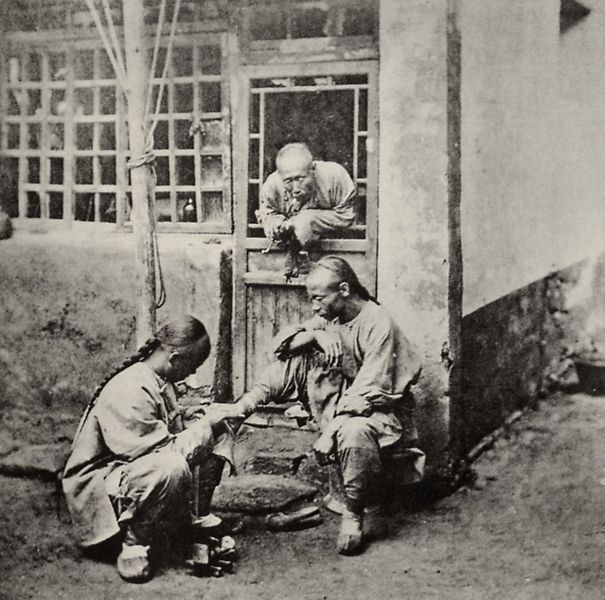
Titel: Ein fahrender Fußpfleger
Künstler: John Thomson
Schlagwörter: baum, fuß, mann, weiß, fenster, frau, frisur, glas, haar, holz, männer, ohr, profil, schwarz, straße, tür, blick, gebäude, haus, alt, hemd, wand, rahmen, stein, steine, bild, schauen, erde, gitter, boden, haare, schnur, sitzend, drei, ecke, türen, schuhe, zöpfe, mauer, türe, seile, treppe, men, people, steps, white, window, women, black, group, hair, nose, old, painting, sit, sitting, talking, wall, woman, zopf, pfeife, japanese, looking, picture, washing, stufe, stufen, taue, pfosten, foto, fotografie, eingang, alter, hauswand, orient, pfahl, seil, asien, schwarzweiß, wine, arzt, schuh, china, hand, hauseingang, geflochten, hilfe, man, stone, tree, building, ear, house, houses, street, village, bambus, child, eyes, feet, grass, light, garden, road, paper, zuschauen, black and white, look, shadow, elderly, mouth, lean, leaning, photo, step, rope, children, door, dirt, haustür, ancient, place, art, ground, nineteenth century, bald, ears, foot, observation, pants, shoe, shoes, watch, watching, monks, boot, bottle, candle, slippers, long, long hair, play, chinese, wash, asian, pillar, asia, repairing, work, working, sidewalk, japan, black white, chinesen, asiaten, doorway, shirt, sits, poor, photograph, photography, black & white, verbinden, earth, leg, pole, schauend, fotograph, putzer, fußpflege, traditional, cleaning, game, b/w, grill, braid, pipe, thread, chines, e, pigtail, 1800, net, plaid, phot, three people, plait, clack, genre scene, tunic, braids, peole, daily life, rustic, oldman, curious, korean, helping, ponytail, healing, wise, medicine, care, balck and white, mnouth, foot binding, lama, buddhist, pedicure, ponytails, nail polish, black and while, stoop, repair, streen, blacks, foot care, chinois, ancestral, repariring, cobbler, shaolin, footware, squatting, pigtails, footwalk, interactions, insight, black w, healthcare, attendance